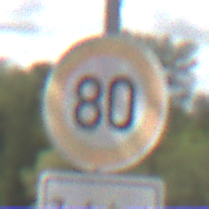
Verkehrszeichen: Geschwindigkeit80
Zusatzzeichen unten: HinweiseAufGefahrenDurchVerbaleAngabe11
Umgebung: Outdoor, Nature
Tageszeit: Midday
Wetter: PartlyCloudy
Licht: Natural
Jahreszeit: NotSpecified
Kontrast: HighContrast